Interaction volume radius: 5 \u00c5
Interaction volume height: 20 \u00c5
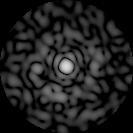
Disorder parameter: 0.8091